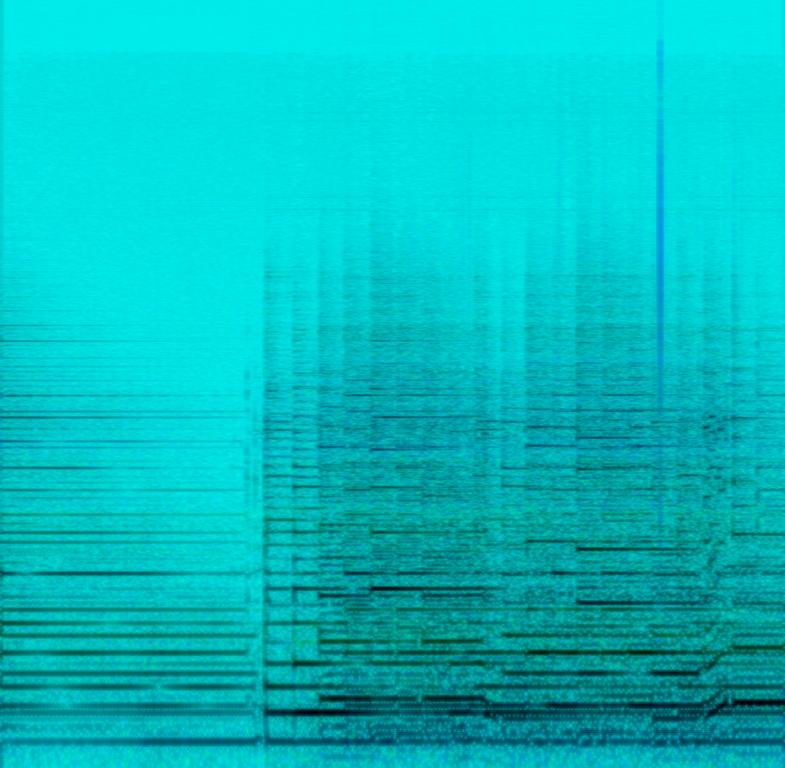
The low quality recording features an electric guitar melody being played. There is a tiny audio pop in the left channel of the stereo image. The recording is noisy and muffled, but regardless it sounds hopeful.